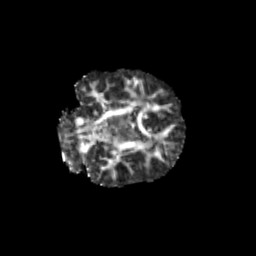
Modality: FA
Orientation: coronal
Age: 9
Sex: female
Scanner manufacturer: siemens
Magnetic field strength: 3 T
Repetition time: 3.8 s
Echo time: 0.07 s